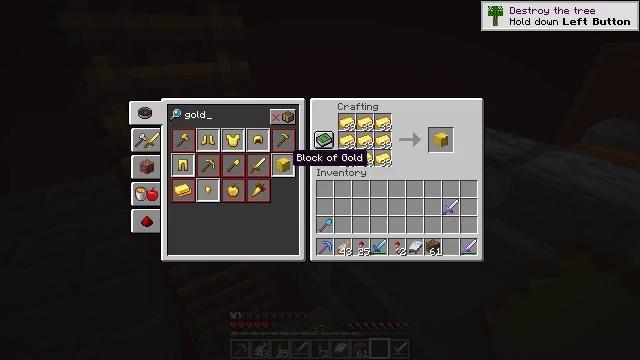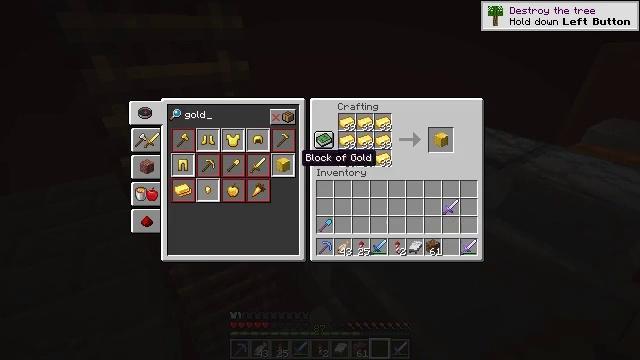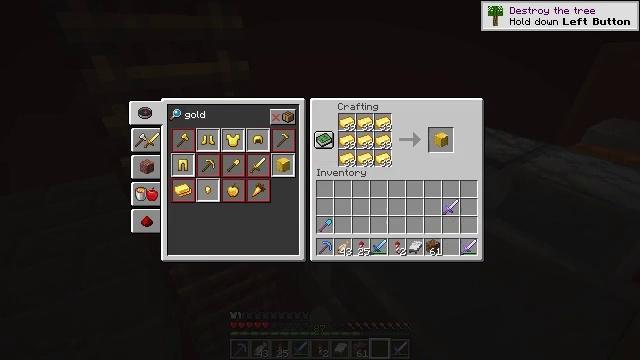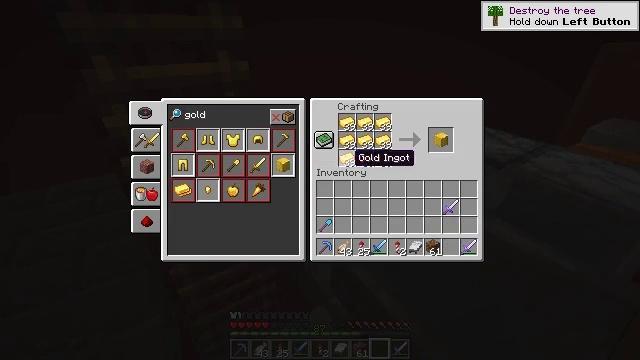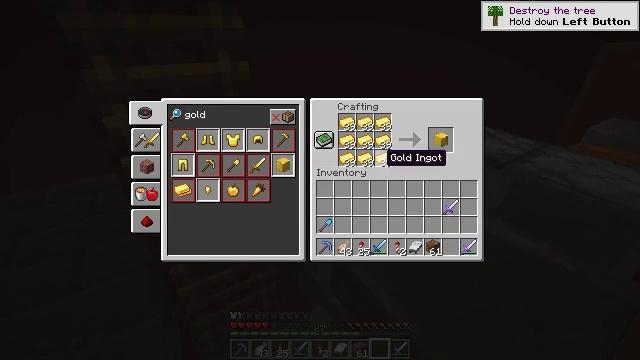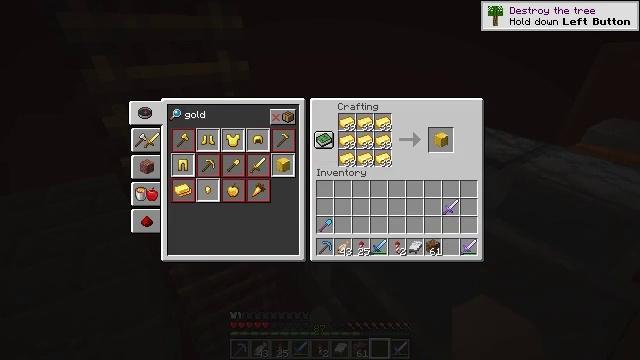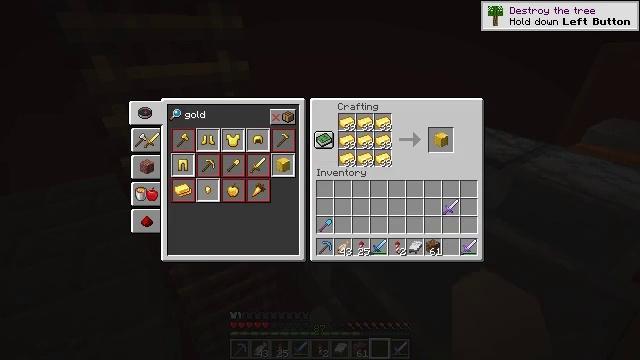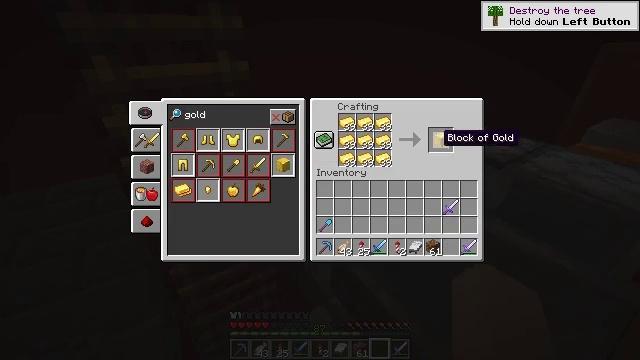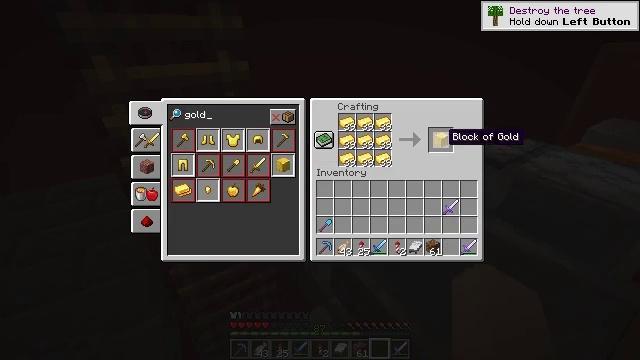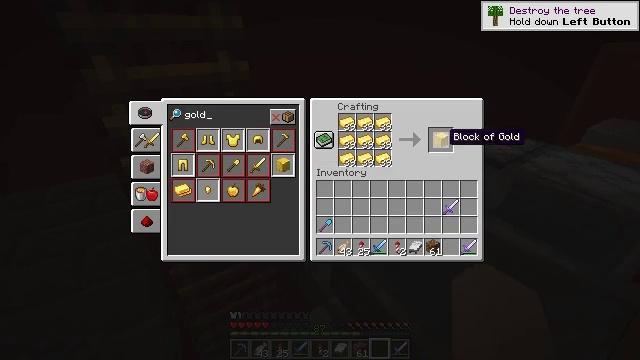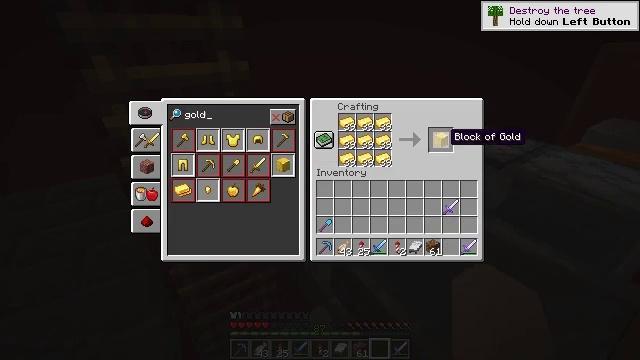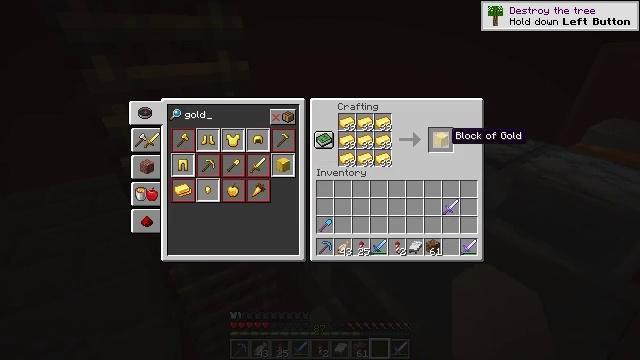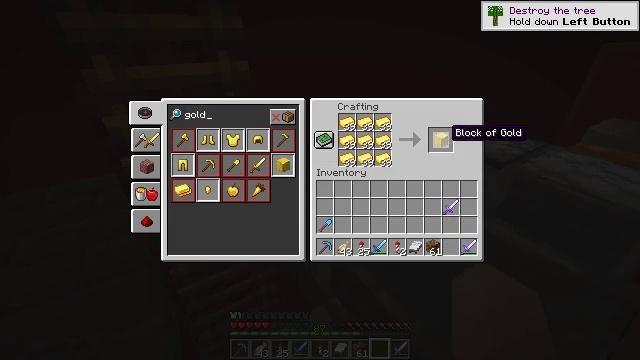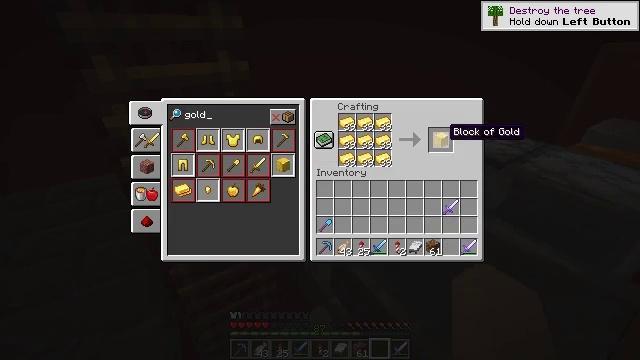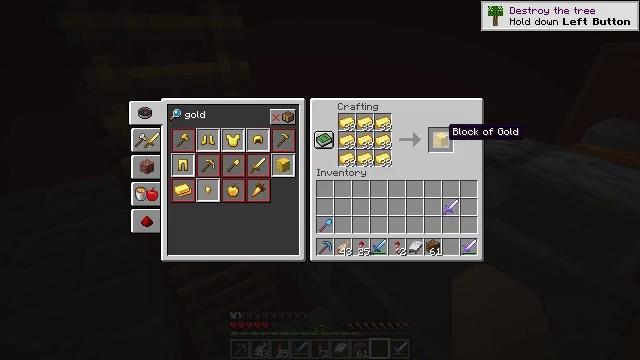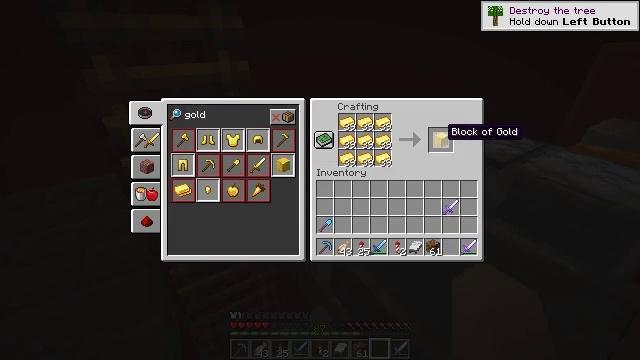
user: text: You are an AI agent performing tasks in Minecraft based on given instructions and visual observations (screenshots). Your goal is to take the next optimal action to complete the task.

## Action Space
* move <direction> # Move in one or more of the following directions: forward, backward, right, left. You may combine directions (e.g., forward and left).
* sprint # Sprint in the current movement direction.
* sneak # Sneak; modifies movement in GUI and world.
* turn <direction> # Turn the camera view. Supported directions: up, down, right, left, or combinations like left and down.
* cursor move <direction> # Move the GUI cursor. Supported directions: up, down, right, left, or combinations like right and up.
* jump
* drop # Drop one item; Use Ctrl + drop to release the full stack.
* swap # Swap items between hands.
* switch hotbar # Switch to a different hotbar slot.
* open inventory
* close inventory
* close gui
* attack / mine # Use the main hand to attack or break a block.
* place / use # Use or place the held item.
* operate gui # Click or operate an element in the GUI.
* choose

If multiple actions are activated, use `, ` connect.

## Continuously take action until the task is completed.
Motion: motion action
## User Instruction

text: Turn gold ingots into a gold block via the crafting table.
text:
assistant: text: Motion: sneak, cursor move right
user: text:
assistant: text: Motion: sneak, cursor move right
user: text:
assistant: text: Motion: sneak, cursor move right
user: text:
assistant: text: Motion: sneak, cursor move right
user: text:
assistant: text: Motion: sneak, cursor move right
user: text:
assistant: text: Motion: sneak, cursor move right and up
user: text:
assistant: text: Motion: sneak, cursor move right and up
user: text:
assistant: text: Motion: sneak
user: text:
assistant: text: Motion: sneak
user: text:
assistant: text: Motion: sneak
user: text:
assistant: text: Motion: sneak
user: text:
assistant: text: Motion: sneak
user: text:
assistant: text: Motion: sneak
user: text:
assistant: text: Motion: sneak
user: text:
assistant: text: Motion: sneak
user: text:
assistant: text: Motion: sneak
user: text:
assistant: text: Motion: sneak, operate gui
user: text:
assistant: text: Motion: sneak, operate gui
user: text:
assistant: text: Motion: sneak, cursor move left
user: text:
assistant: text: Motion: sneak, cursor move left
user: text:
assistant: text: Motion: sneak, cursor move left
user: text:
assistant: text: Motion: sneak